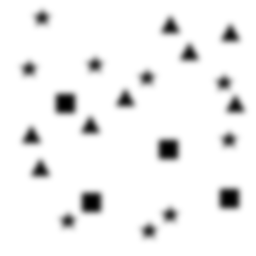
Squares: 4
Triangles: 8
Stars: 9
Total shapes: 21